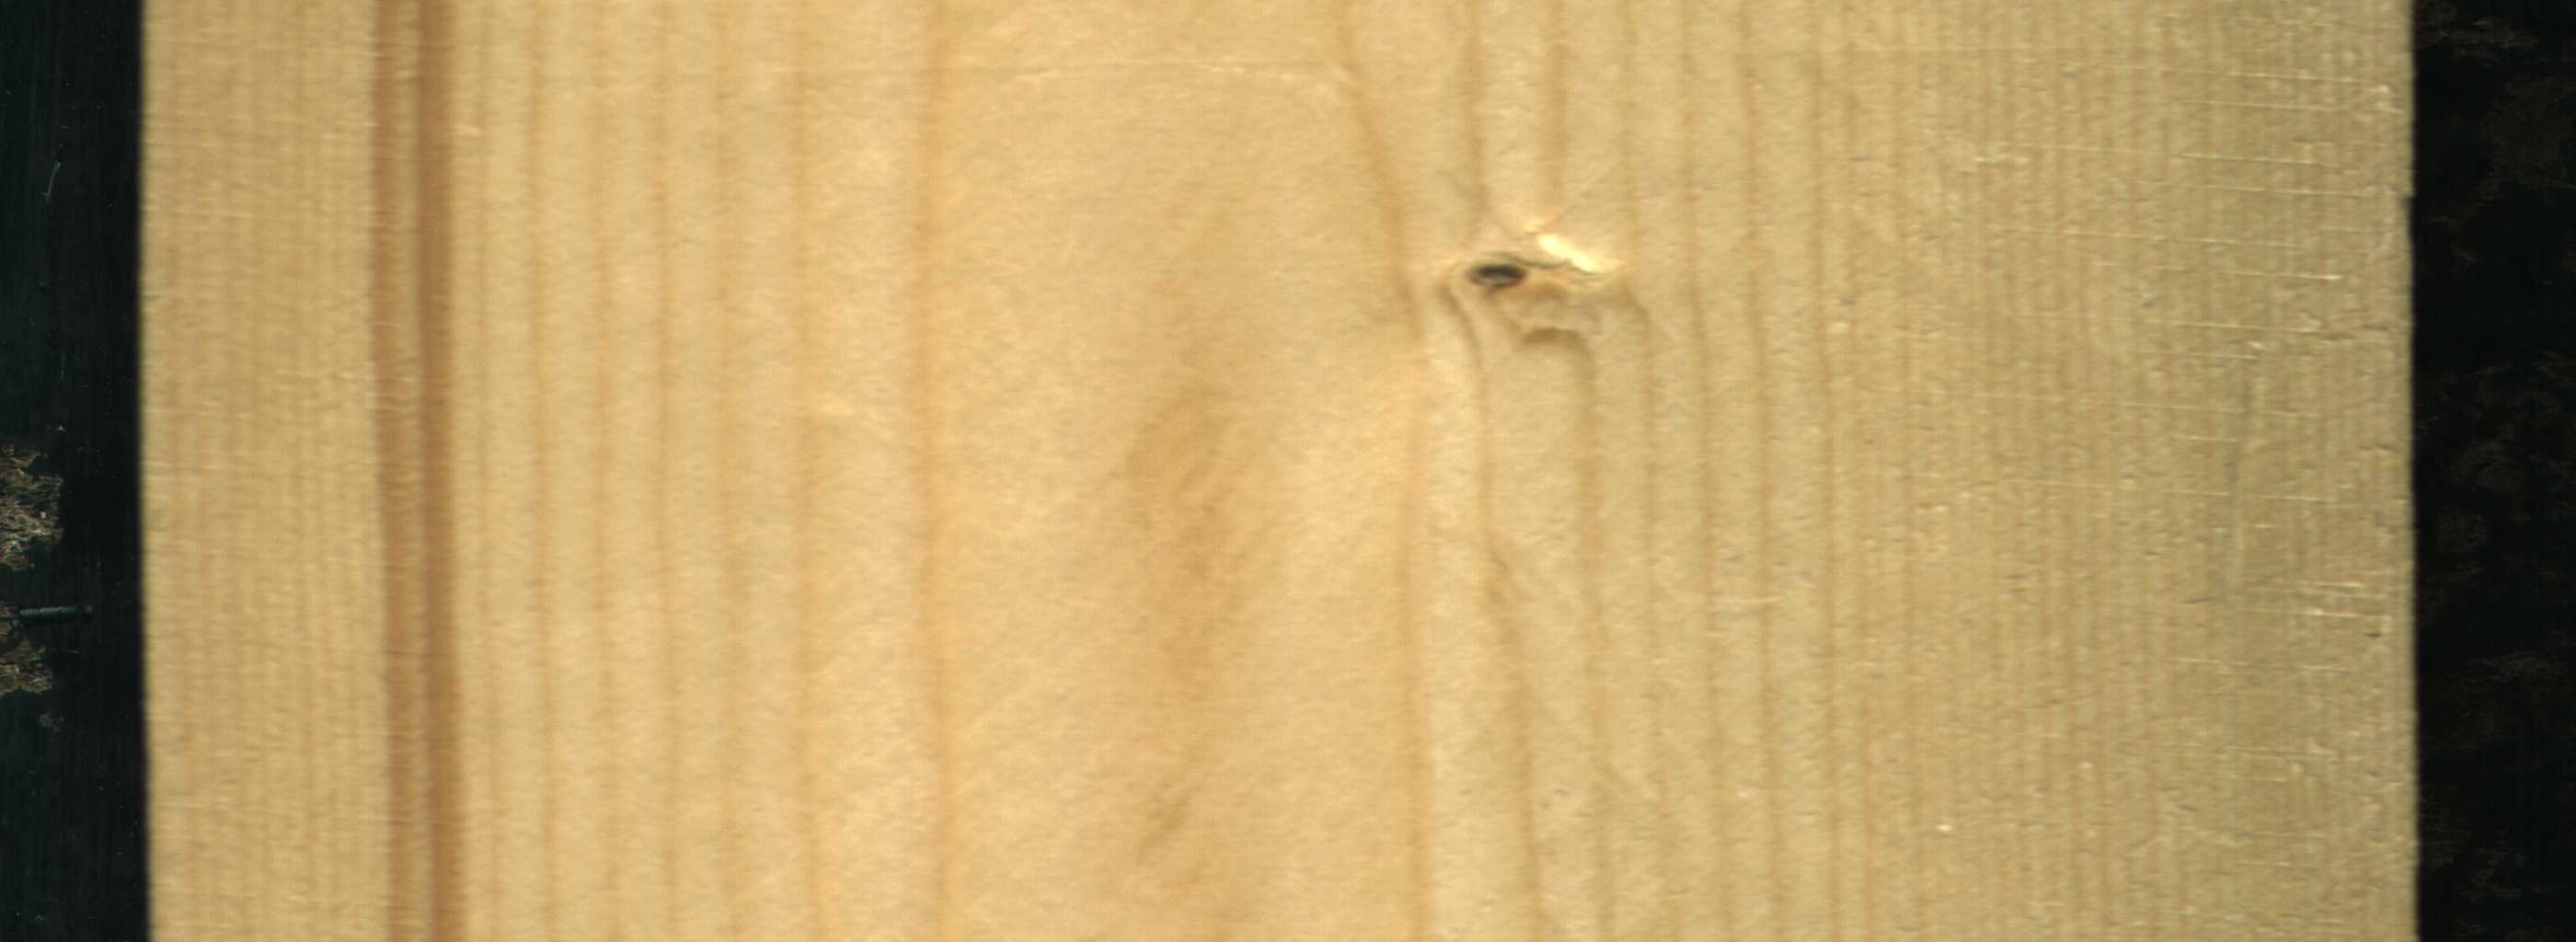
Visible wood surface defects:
Quartzity
Live_Knot